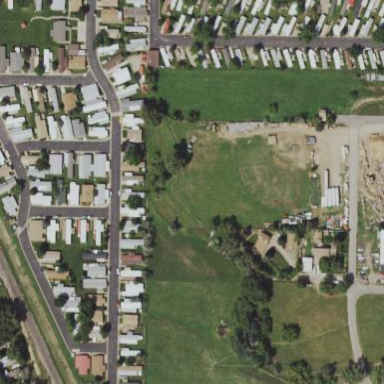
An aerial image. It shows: Residential area known as trailer park.